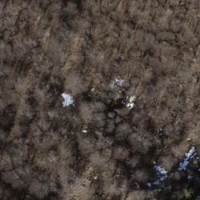
EUNIS habitat code: 24
Species observed at this site:
Cardamine heptaphylla